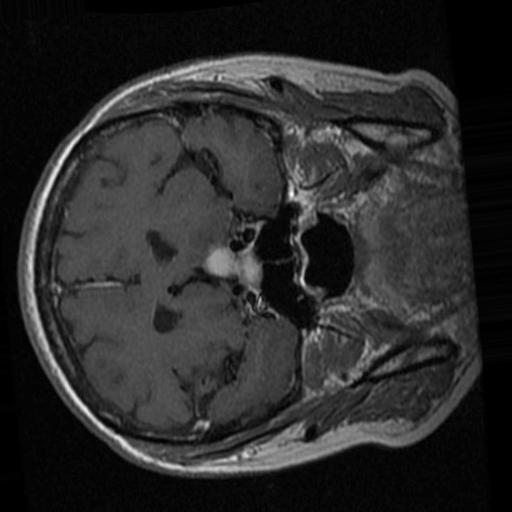
Label: brain_tumor